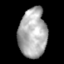
Tissue: skin
Cell type: Epithelial cells
Senescence score: 0.8614
Nuclear area (px): 1350
Mean DAPI intensity: 173.713